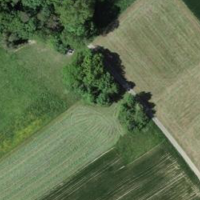
EUNIS habitat code: 24
Species observed at this site:
Melittis melissophyllum